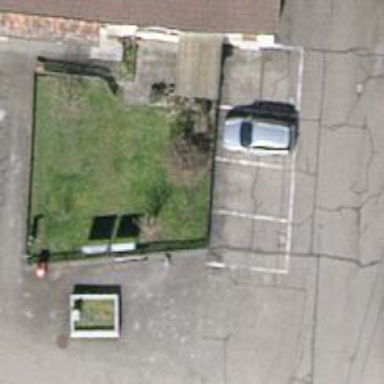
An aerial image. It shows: Bench for seating.